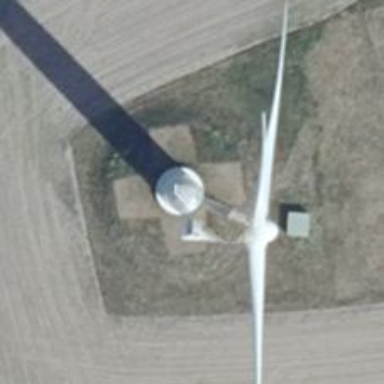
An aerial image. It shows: Wind generator powered by wind turbine.